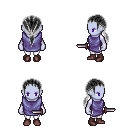
a pixel art fantasy rpg character, female body template, dark elf, purple skin, chain tabard jacket, white pants, gray ponytail hairstyle, maroon shoes, dagger, four views (front, back, left, right), 2x2 character sprite sheet, small pixel art, hard edges, no anti-aliasing